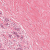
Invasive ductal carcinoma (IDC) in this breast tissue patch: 0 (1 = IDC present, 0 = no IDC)